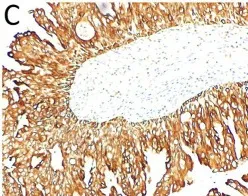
CK5/6.
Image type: pathology (immunostaining)